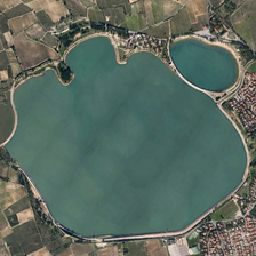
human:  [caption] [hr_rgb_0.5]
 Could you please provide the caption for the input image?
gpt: The lake is surrounded by large residential areas.

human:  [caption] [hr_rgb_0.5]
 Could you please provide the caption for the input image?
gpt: There are large residential areas by the lake.

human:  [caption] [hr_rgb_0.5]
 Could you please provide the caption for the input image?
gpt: The lake is surrounded by a large residential area.

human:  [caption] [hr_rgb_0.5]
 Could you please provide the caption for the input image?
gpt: There is a large residential area by the lake.

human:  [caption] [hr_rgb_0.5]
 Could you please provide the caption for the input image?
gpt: Around the lake is a large residential area.